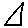
Label: triangle